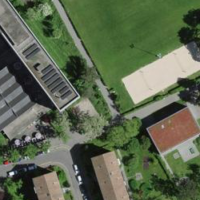
EUNIS habitat code: 53
Species observed at this site:
Chelidonium majus